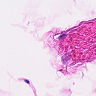
Metastatic tissue present: no